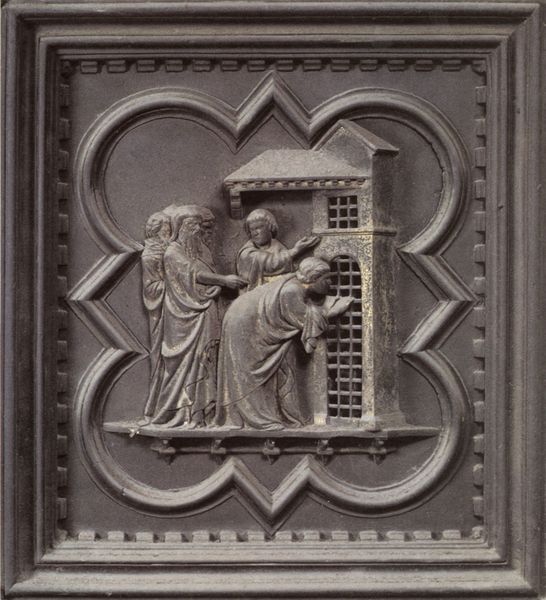
Titel: Südportal
Künstler: Andrea Pisano
Standort: Florenz, Baptisterium (EU - I - Toskana)
Schlagwörter: menschen, grau, männer, schwarz, szene, muster, bart, rahmen, gitter, gewand, gewänder, relief, zeigen, foto, palast, schwarzweiß, gefängnis, viereck, verzierungen, gebaeude, kälberzähne